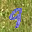
Label: 9